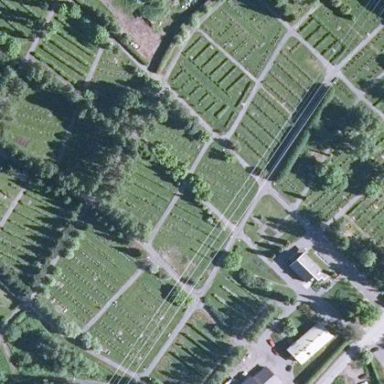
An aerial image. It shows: Cemetery.